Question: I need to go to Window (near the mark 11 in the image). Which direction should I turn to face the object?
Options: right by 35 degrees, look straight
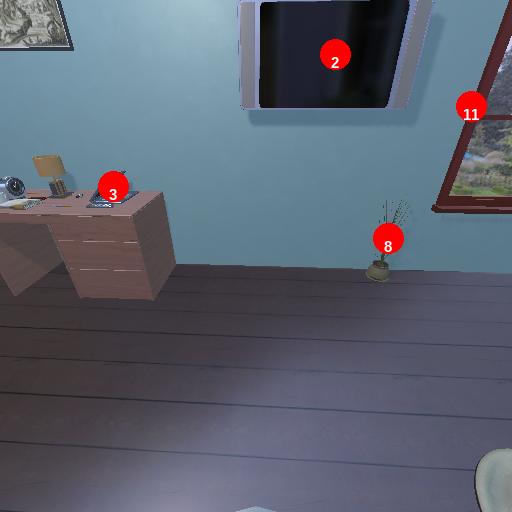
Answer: right by 35 degrees